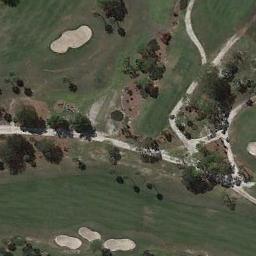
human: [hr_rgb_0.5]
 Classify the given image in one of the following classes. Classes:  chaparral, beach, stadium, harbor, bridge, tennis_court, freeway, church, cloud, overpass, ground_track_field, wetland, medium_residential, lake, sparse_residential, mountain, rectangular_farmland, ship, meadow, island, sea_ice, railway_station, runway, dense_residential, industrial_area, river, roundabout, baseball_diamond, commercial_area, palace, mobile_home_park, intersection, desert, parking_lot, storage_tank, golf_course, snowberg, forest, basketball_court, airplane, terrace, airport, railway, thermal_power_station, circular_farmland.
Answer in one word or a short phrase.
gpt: golf_course